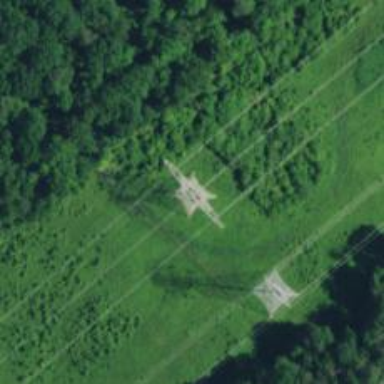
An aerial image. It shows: Power tower.